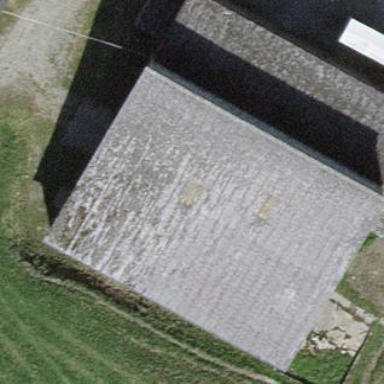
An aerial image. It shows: Farm auxiliary building.